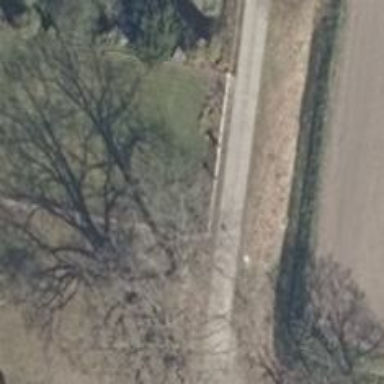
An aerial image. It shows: Deciduous broadleaved tree.